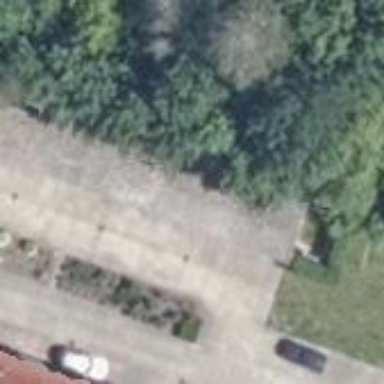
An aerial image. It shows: Group of garages.